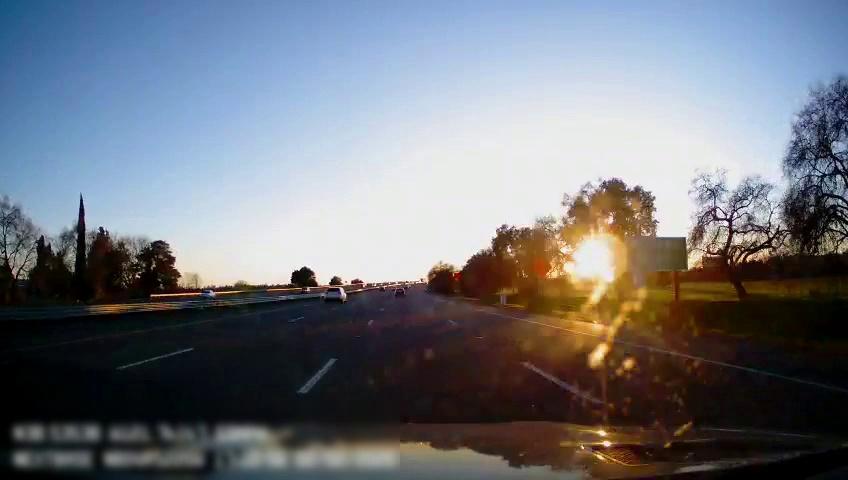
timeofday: Day
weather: Sunny
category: Drivable Space
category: Vehicles | SUV
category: Vehicles | SUV
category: Vehicles | SUV
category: Lanes | Alternate Lane
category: Lanes | Current Lane
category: Lanes | Current Lane
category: Lanes | Alternate Lane
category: Lanes | Alternate Lane
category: Traffic | Signs
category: Traffic | Signs